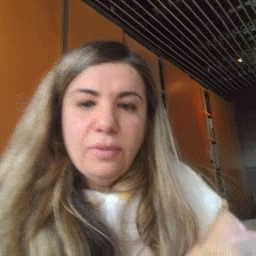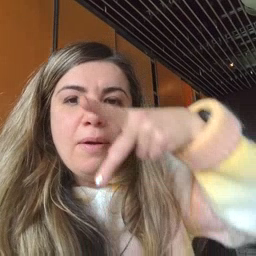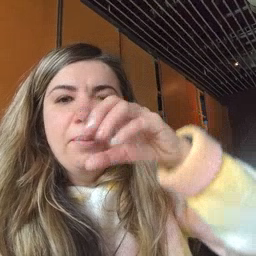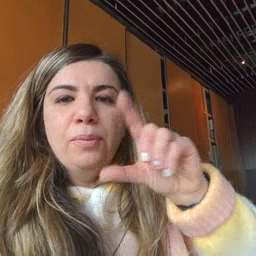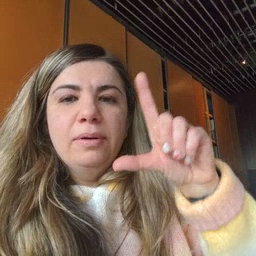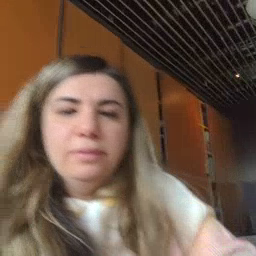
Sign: pool